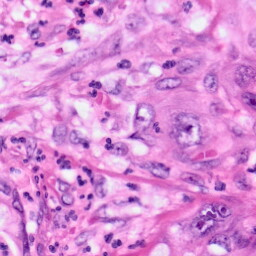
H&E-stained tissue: Pancreatic